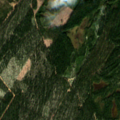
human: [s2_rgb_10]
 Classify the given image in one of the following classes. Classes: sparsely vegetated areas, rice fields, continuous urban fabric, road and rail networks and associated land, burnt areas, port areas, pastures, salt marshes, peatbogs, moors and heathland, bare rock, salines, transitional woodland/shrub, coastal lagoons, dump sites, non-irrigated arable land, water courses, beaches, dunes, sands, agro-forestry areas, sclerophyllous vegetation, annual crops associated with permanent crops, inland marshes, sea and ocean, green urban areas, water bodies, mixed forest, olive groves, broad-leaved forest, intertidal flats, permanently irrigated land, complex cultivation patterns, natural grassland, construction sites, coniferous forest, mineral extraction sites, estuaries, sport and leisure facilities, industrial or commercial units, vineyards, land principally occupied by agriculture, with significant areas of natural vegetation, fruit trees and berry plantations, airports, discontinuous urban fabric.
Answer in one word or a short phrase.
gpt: coniferous forest, transitional woodland/shrub